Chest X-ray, PA view. Patient: 56 years old, sex M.
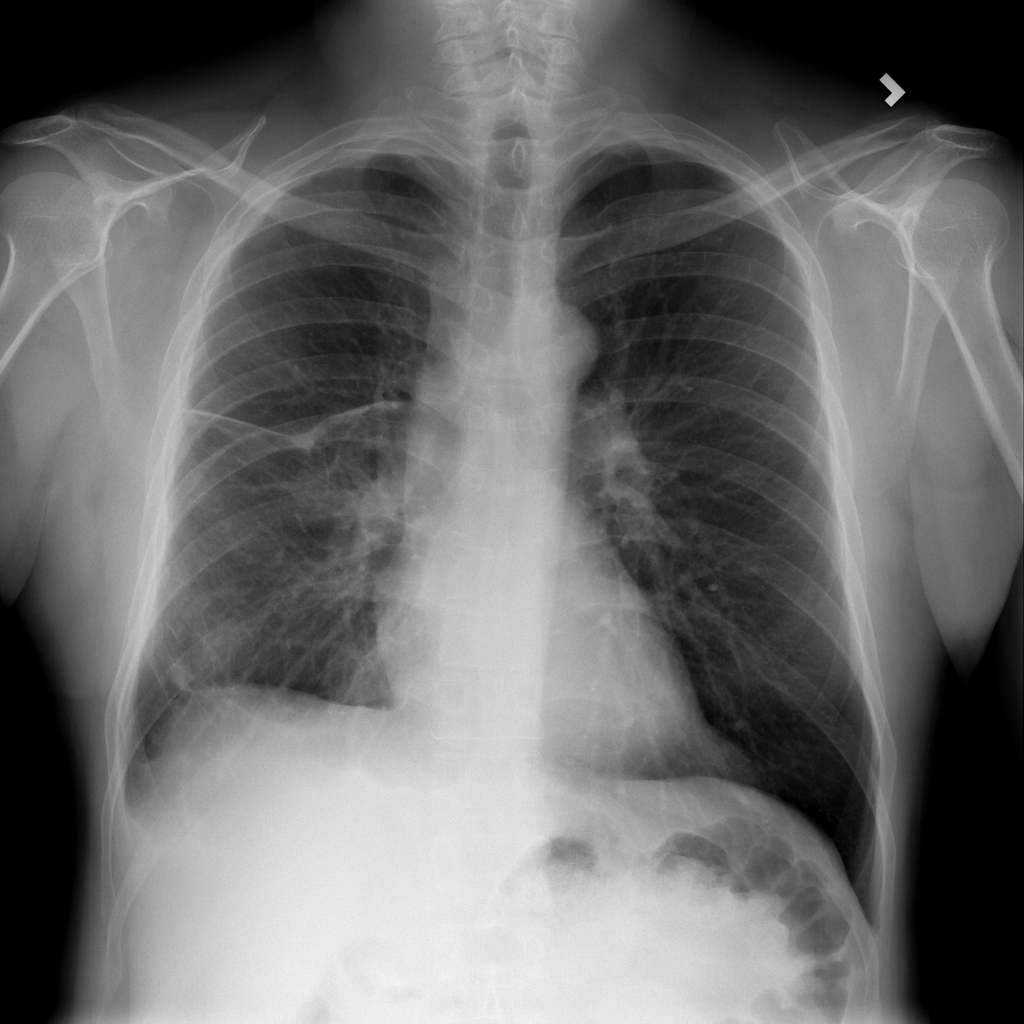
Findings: Pleural_Thickening